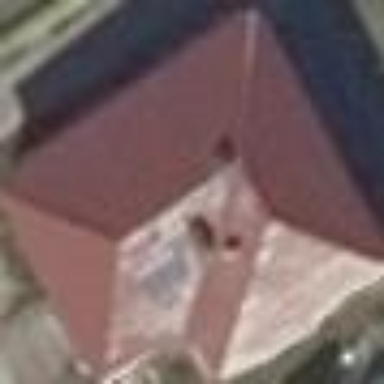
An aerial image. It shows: Hipped roof house.